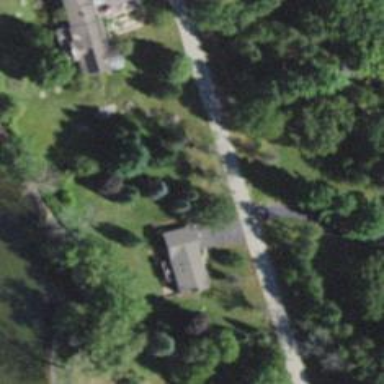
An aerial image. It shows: Driveway.